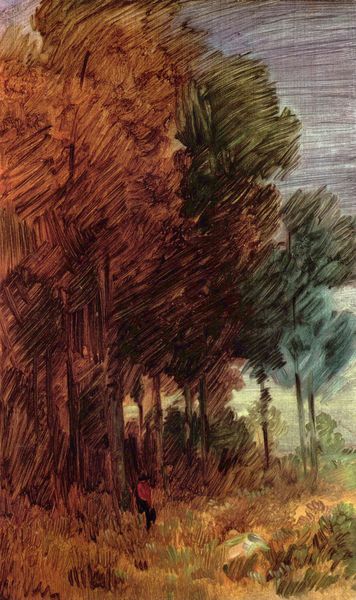
Titel: Herbstwald
Künstler: Wilhelm Busch
Standort: Hannover
Institution: Wilhelm-Busch Museum
Schlagwörter: baum, blau, blätter, dunkel, gemälde, gewitter, himmel, mann, schatten, wasser, wolken, baumstämme, bäume, gelb, grün, impressionismus, landschaft, menschen, ocker, see, äste, braun, frau, grau, hell, hut, licht, orange, schwarz, skizze, türkis, zeichnung, gras, rasen, rot, wiese, beige, expressionismus, hochformat, malerei, hose, jacke, mensch, stein, öl, ast, baumstamm, dämmerung, erde, feld, gräser, natur, stamm, wind, zweige, busch, büsche, gebüsch, pastos, sträucher, boden, pflanze, pflanzen, wald, stilleben, stillleben, sommer, düster, farbe, hellgrün, schattierung, tag, landschaftsmalerei, herbst, ausflug, ölgemälde, sturm, stämme, unwetter, wild, duktus, stimmung, baumkronen, steppe, striche, gestalt, waldrand, technik, windig, zweig, lichtung, schraffur, schraffiert, pinsel, pinselstrich, schattiert, unterholz, jäger, blaugrün, wanderer, rötlich, wäldchen, pinselstriche, dicht, baumwipfel, gestrichelt, rotstichig, dichte, ran, fabren, winidg, gekrazt, bunte blätter, verscbwommen